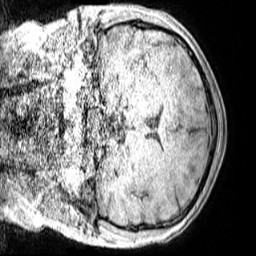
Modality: MP2RAGE
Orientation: coronal
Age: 13
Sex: male
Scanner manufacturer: siemens
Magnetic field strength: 3 T
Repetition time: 4 s
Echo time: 0.00299 s